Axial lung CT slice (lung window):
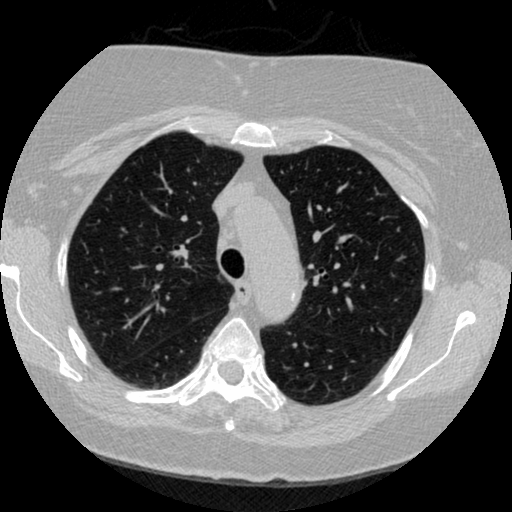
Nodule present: no